Question: In my current project I have a problem when I add my 'usercontrol' into the 'panel' of 'splitcontainer'. I managed to add it to the middle of the panel with the following code:
'''
ucFactuur ucFactuur = new ucFactuur();
ucFactuur.Location = new Point(
splitContainer1.Panel2.ClientSize.Width / 2 - ucFactuur.Size.Width / 2,
splitContainer1.Panel2.ClientSize.Height / 2 - ucFactuur.Size.Height / 2);
ucFactuur.Anchor = AnchorStyles.None;
splitContainer1.Panel2.Controls.Add(ucFactuur);
'''
But now my scrollbar is gone, it is there when I remove the 'AnchorStyles.None' but then when I resize the window it doesn't stay in the middle (It's in a fixed position).

I'm uncertain how to resolve this problem, nor can I find any other way to dynamically center my usercontrol.
Thanks,
Thomas
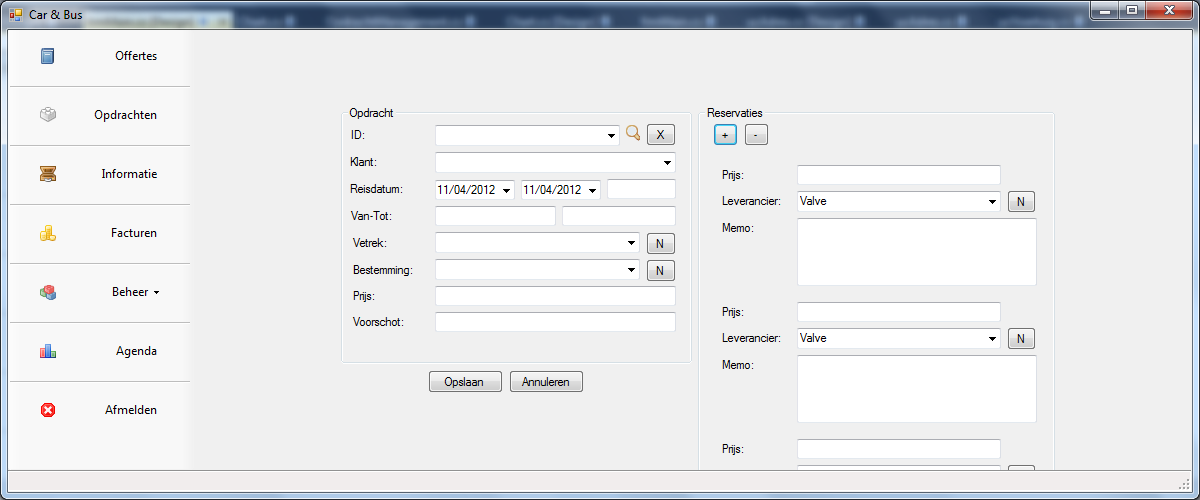
Answer: 'Anchoring.None' won't work in this situation since it only works when there are no scrollbars. But once you have scrollbars, you don't want the control centered anymore, you need it positioned against the scroll value.
In other words, I think you have to handle the resizing yourself:
'''
private void DoResize(object sender, EventArgs e) {
splitContainer1.Panel2.AutoScrollMinSize = ucFactuur.Size;
if (ucFactuur.Width < splitContainer1.Panel2.ClientSize.Width) {
ucFactuur.Left = splitContainer1.Panel2.ClientSize.Width / 2 -
ucFactuur.Width / 2;
} else {
ucFactuur.Left = splitContainer1.Panel2.AutoScrollPosition.X;
}
if (ucFactuur.Height < splitContainer1.Panel2.ClientSize.Height) {
ucFactuur.Top = splitContainer1.Panel2.ClientSize.Height / 2 -
ucFactuur.Height / 2;
} else {
ucFactuur.Top = splitContainer1.Panel2.AutoScrollPosition.Y;
}
}
'''
Then your setup would change to this:
'''
ucFactuur ucFactuur = new ucFactuur();
ucFactuur.AutoSize = true;
ucFactuur.Resize += DoResize;
splitContainer1.Panel2.Resize += DoResize;
splitContainer1.Panel2.AutoScroll = false;
splitContainer1.Panel2.Controls.Add(ucFactuur);
'''